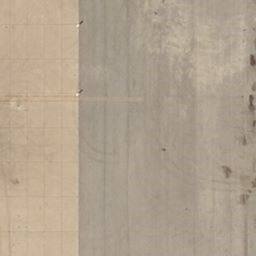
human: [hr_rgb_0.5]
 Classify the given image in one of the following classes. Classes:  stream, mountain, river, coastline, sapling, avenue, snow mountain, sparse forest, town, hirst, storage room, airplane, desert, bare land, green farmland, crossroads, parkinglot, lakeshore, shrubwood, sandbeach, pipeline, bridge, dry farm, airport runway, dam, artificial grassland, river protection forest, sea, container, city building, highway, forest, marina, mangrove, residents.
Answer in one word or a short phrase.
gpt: airport runway